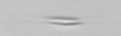
Label: Cylindrotheca_morphotype1